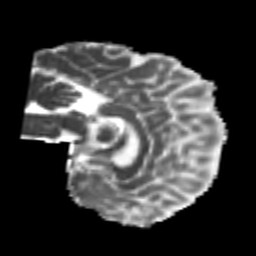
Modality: MD
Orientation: sagittal
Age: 26
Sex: male
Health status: healthy
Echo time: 0.074 s